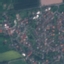
Land use / land cover: Residential